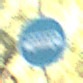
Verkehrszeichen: Busssonderstreifen
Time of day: MorningAfternoon
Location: Outdoor (Nature)
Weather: Clear
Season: NotSpecified
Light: Natural